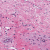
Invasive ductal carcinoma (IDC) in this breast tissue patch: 0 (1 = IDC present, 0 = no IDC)